Interaction volume radius: 5 \u00c5
Interaction volume height: 25 \u00c5
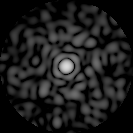
Disorder parameter: 0.8301